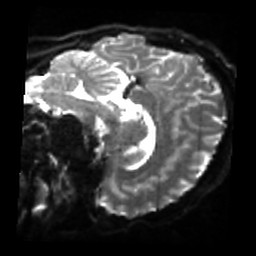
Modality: sbref
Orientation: sagittal
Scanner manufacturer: siemens
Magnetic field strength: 3 T
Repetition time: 4 s
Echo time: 0.0594 s